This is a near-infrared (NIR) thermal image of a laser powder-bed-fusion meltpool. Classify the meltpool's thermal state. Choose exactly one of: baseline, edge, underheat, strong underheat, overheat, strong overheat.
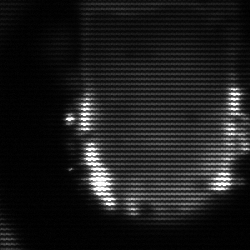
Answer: baseline